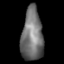
Tissue: lung
Cell type: Epithelial cells
Senescence score: 0.2293
Nuclear area (px): 1108
Mean DAPI intensity: 113.836